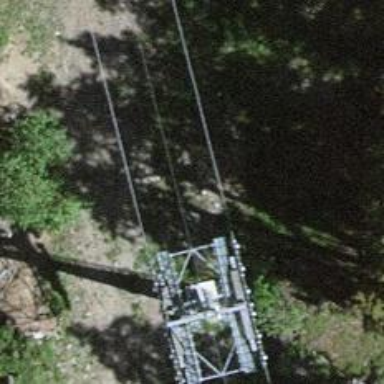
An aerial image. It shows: Pylon used for aerialway.